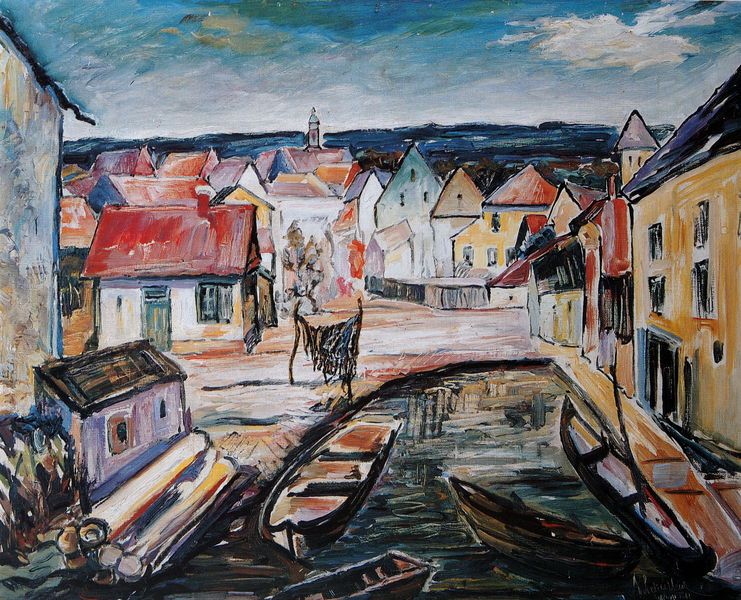
Titel: Kleiner Hafen
Künstler: Alfons Letailleur
Institution: (Privatbesitz)
Schlagwörter: baum, blau, himmel, meer, wasser, wolken, baumstämme, fluss, gelb, grün, impressionismus, kirchturm, landschaft, see, stadt, ufer, bunt, fenster, grau, holz, kreide, schwarz, straße, tür, weiss, dach, haus, rot, weg, wolke, expressionismus, flächig, wand, öl, bach, gracht, horizont, horizontlinie, häuser, hügel, spiegelung, brücke, hütte, kanal, kirche, boot, boote, kahn, schornstein, turm, fell, farbig, schiffe, wellen, vedute, wäscheleine, fischer, moderne, gebirge, leer, leere, verlassen, dorf, dächer, giebel, farbe, wasserfarbe, idylle, platz, van gogh, hafen, kähne, fischerdorf, holzstämme, stämme, balken, menschenleer, anlegen, ortschaft, stadtansicht, munch, rolle, expressiv, siedlung, netz, anlegestelle, lager, amsterdam, grundfarben, ruderboote, hafenstadt, wasserspiegelungen, fischernetz, buntfarbigkeit, daächer, farbr, fischerhafen, häuserä